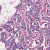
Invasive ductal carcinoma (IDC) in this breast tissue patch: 1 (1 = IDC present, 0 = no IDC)